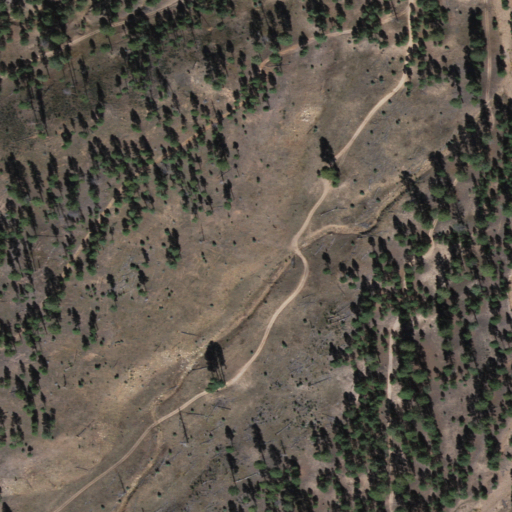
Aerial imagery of valley in Arizona named Middle Fork Rocky Draw containing shrub and evergreen forest